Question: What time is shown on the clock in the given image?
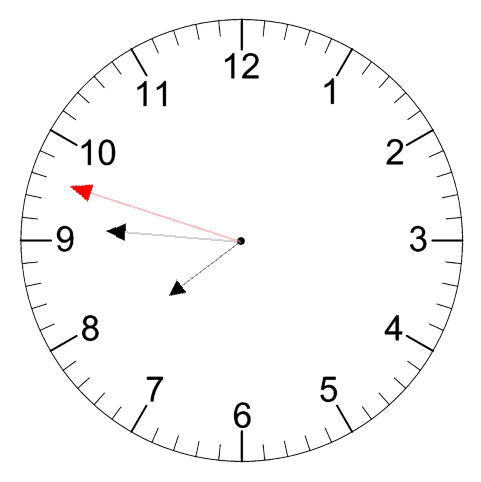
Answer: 07:45:48